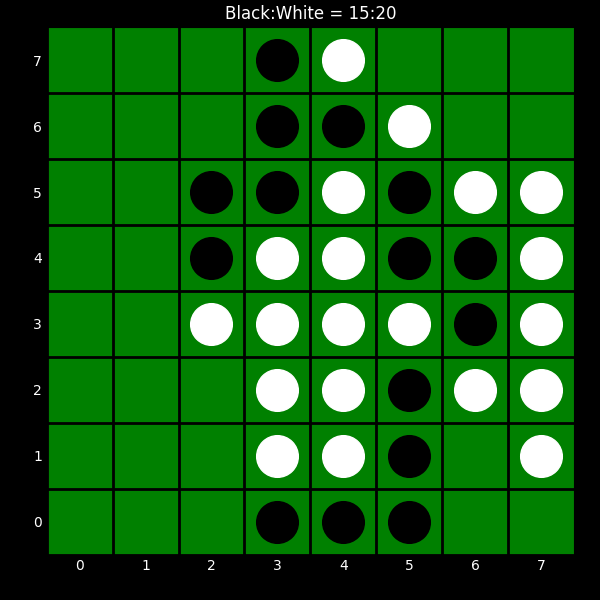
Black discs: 15
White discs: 20